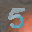
Label: 5